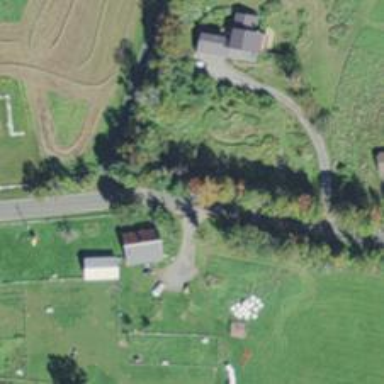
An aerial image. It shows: Simple house.